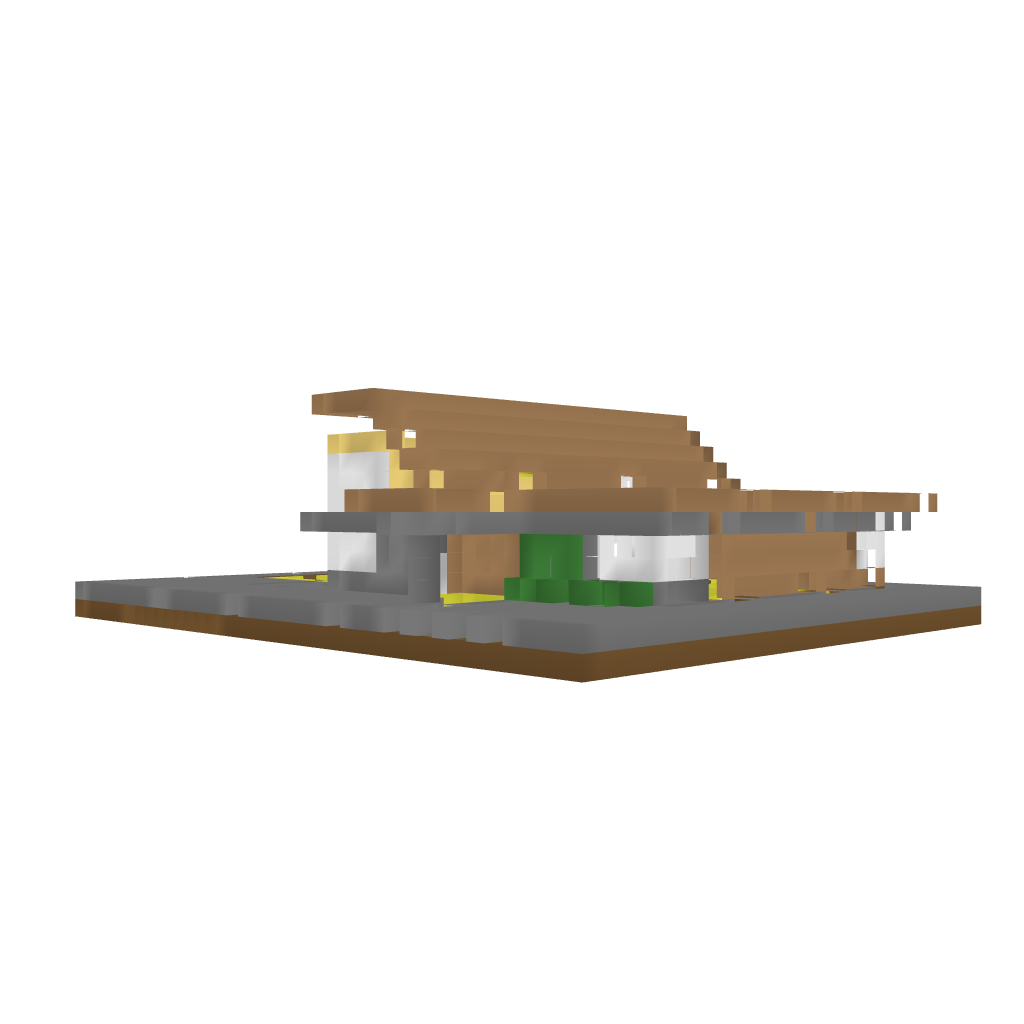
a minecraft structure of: Modern House 001 V2 bad low quality